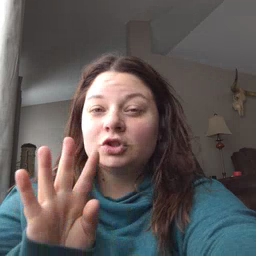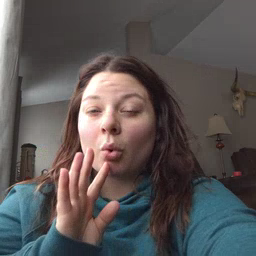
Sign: talk